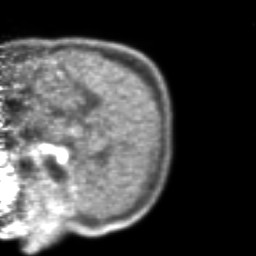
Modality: PET
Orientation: sagittal
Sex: male
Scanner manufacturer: ge